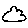
Label: cloud